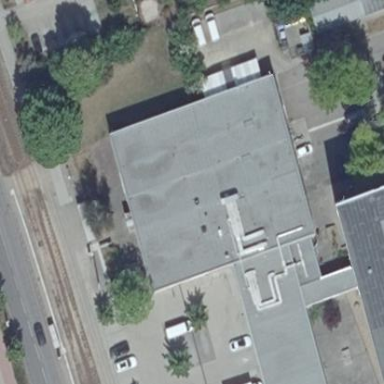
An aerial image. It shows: Flat-roofed building with gray tar paper roof.